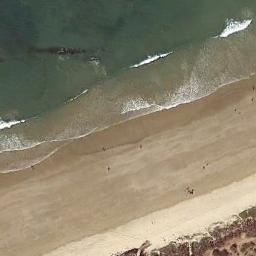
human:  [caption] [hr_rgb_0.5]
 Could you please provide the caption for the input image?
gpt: The green sea and wet beaches .

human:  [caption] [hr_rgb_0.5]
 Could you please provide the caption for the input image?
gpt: There is a lot of vegetation around the beach .

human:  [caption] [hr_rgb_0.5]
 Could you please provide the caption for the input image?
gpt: The beach is made up of light green seawater and a yellow coast with sparse green plants .

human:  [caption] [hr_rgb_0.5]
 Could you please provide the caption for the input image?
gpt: The beach with khaki sand and the color of the seawater is green .

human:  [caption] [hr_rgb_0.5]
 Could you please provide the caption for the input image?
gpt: There is water on the beach .